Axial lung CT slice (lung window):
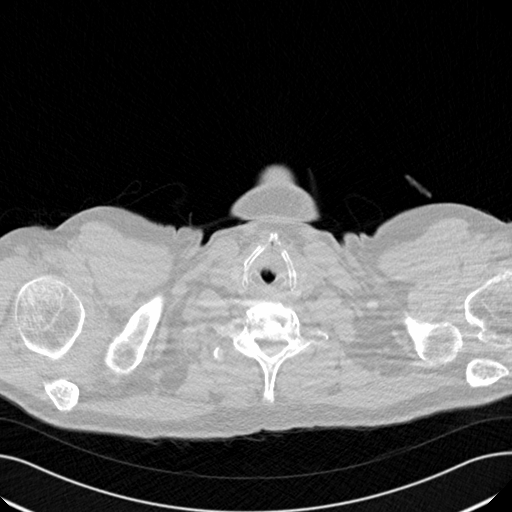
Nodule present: no